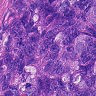
Metastatic tissue present: yes